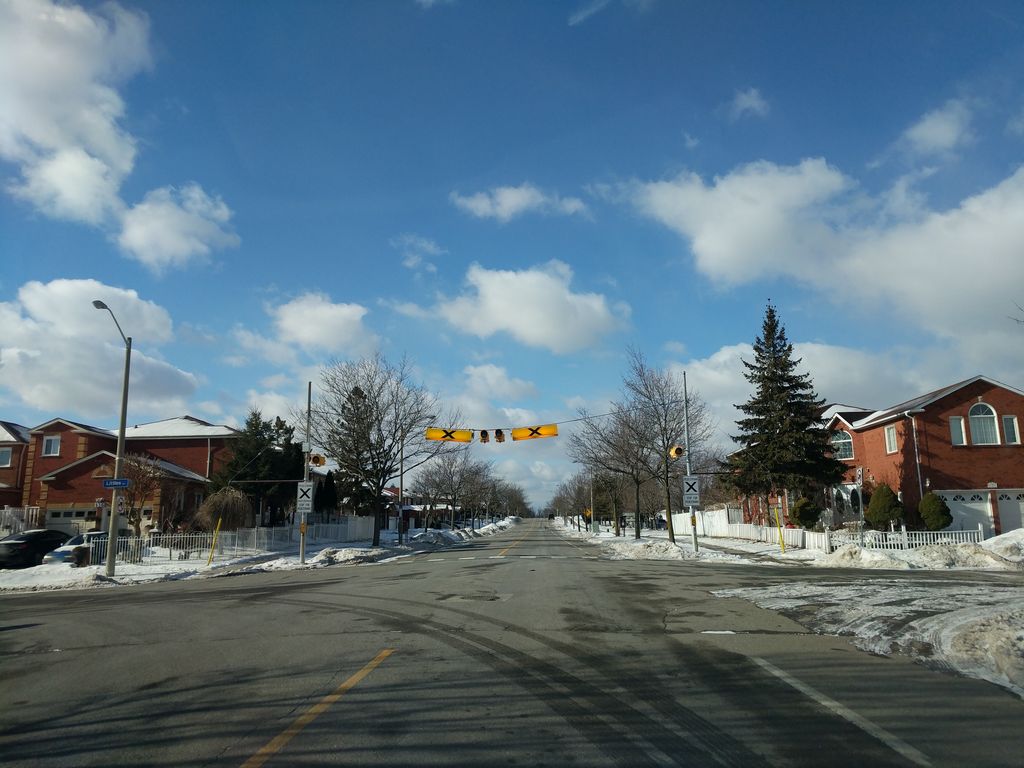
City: toronto